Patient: sex M, age 24
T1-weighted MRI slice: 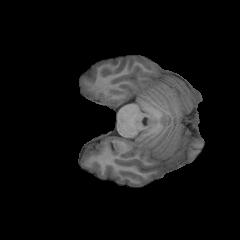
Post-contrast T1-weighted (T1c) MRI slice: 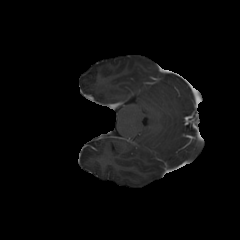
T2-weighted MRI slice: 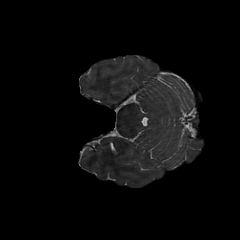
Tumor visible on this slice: no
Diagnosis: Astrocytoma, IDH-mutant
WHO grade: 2